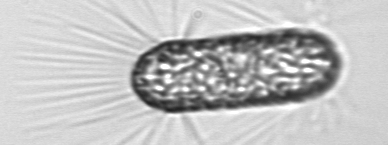
Label: Corethron_hystrix